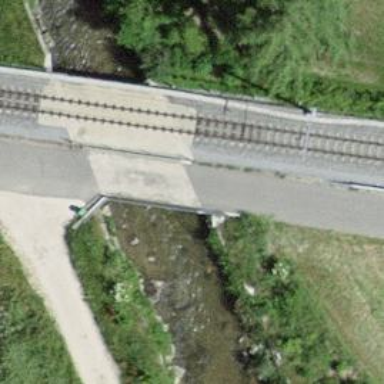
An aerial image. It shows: Narrow-gauge railway track with one electrified contact line.